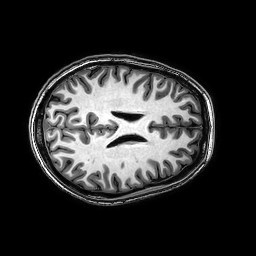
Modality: T1w
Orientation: axial
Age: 20
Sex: female
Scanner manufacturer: philips
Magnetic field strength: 3 T
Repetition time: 0.008129 s
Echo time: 0.00372 s